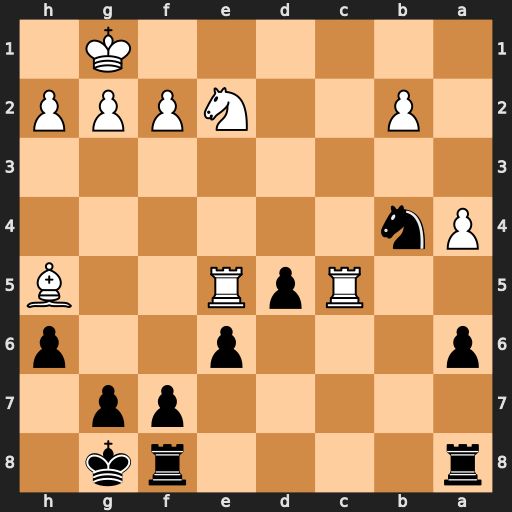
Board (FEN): r4rk1/5pp1/p3p2p/2RpR2B/Pn6/8/1P2NPPP/6K1
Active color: b
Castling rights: -
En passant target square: -
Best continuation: Nd3 Rexd5 exd5